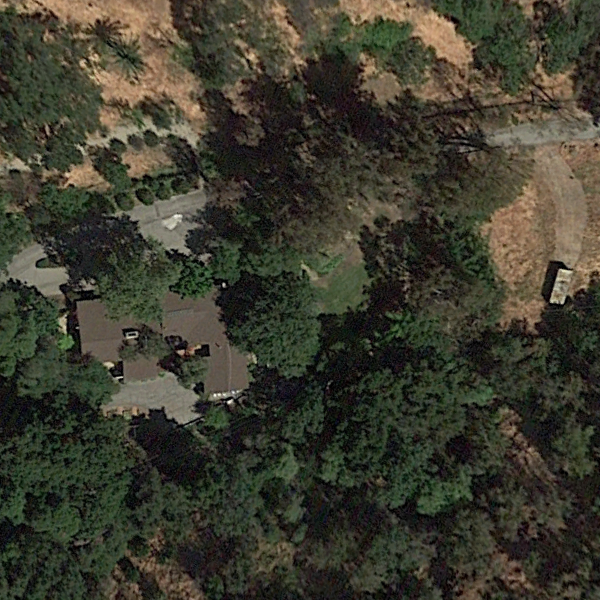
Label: SparseResidential